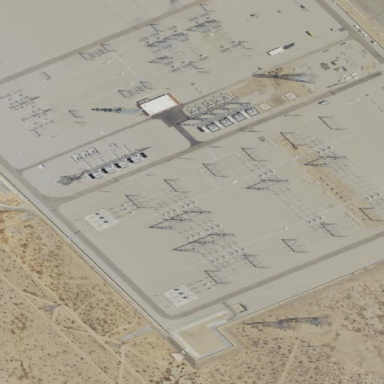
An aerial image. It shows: Fenced power substation at the transmission level.